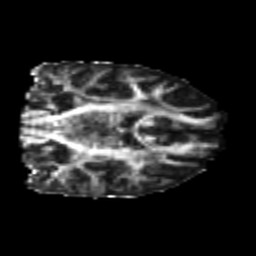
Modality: FA
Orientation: coronal
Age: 24
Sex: female
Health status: healthy
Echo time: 0.074 s